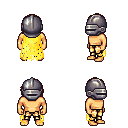
a pixel art fantasy rpg character, male body template, human, tanned skin, yellow tattered cape, gold greaves, brunette bangs hairstyle, metal helm, four views (front, back, left, right), 2x2 character sprite sheet, small pixel art, hard edges, no anti-aliasing